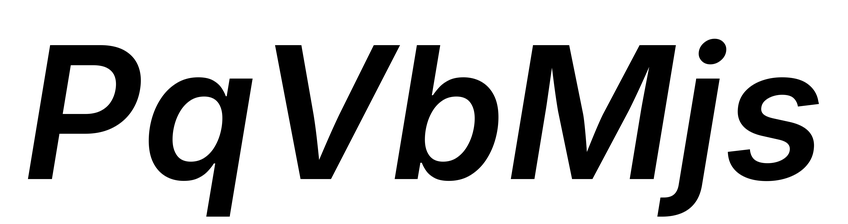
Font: Inter-Italic_SemiBold_Italic